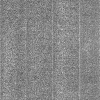
Atmospheric dust classification: dusty